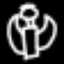
Label: angel